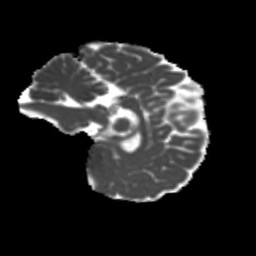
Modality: MD
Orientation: sagittal
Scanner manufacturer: siemens
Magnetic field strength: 3 T
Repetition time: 4 s
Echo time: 0.0594 s